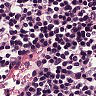
Metastatic tissue present: no